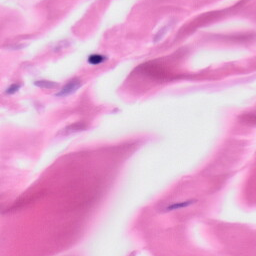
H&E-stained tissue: Skin